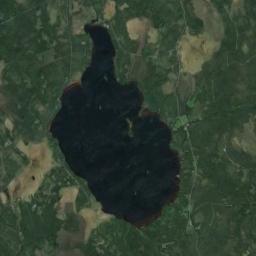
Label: lake